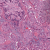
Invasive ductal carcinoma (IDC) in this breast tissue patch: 1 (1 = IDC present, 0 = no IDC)